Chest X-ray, AP view. Patient: 77 years old, sex F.
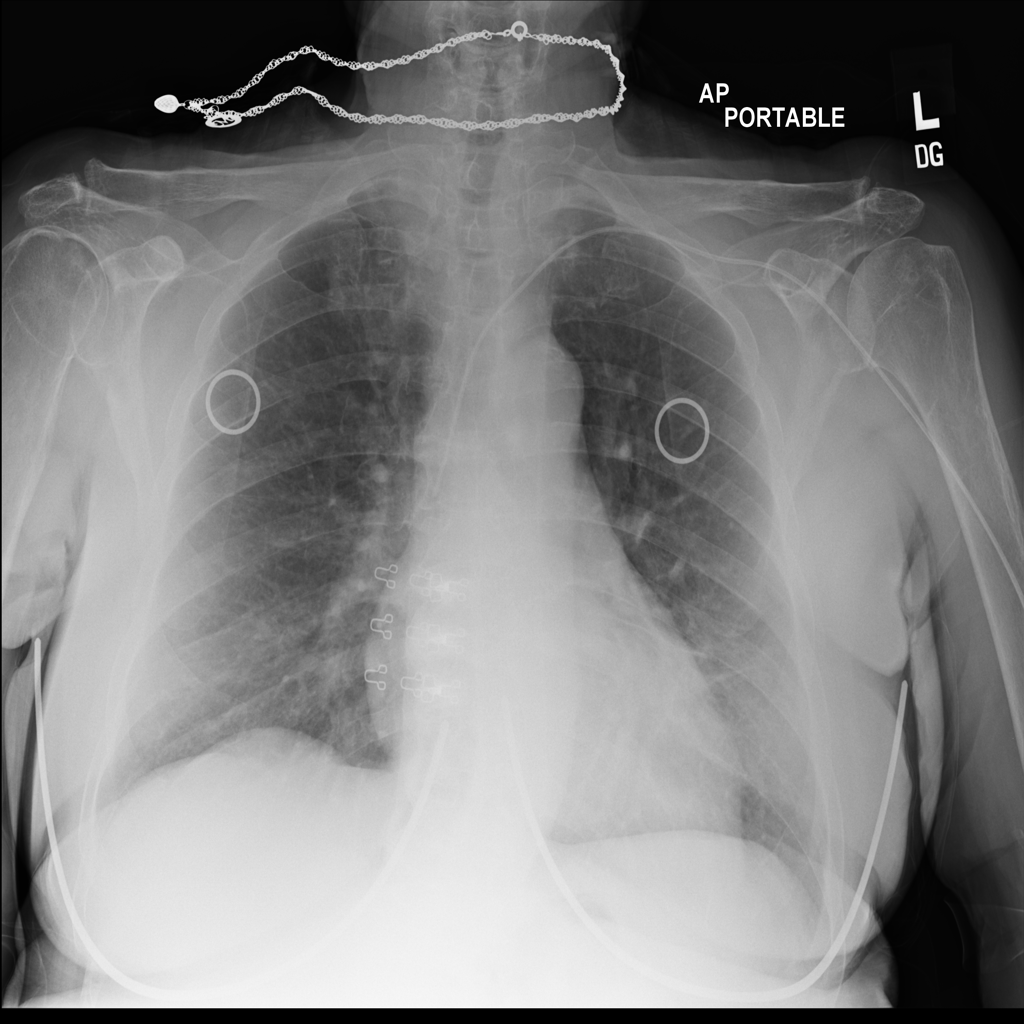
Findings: No Finding